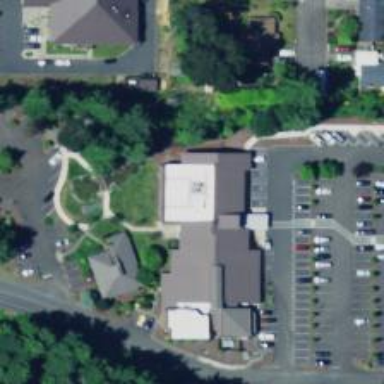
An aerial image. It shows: Clinic providing healthcare services.